【题型】选择题　【知识点】平面几何　【难度】easy
图中圆的面积和长方形的面积相等，如果圆的半径是 5 厘米，那么长方形的长是（ \quad ）厘米。

% --- 选项部分 ---
\noindent A. 15.7 \quad\quad\quad B. 20.7 \quad\quad\quad C. 41.4 \quad\quad\quad D. 78.5
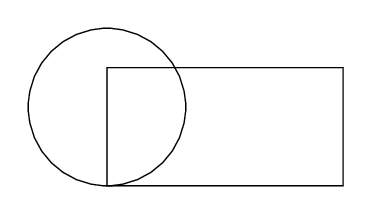
【解答】
\noindent \textbf{【答案】} A

\noindent \textbf{【分析】} 利用圆的面积公式$S_{\text{圆}}=\pi r^2$，把数代入求出圆的面积，利用$S_{\text{圆}}=S_{\text{长方形}}$，$S_{\text{长方形}}=$长$\times$宽$=ab$，由于长方形的宽和圆的半径相等，把数代入公式即可求解．

\noindent \textbf{【解答】} 解：由条件可知$\pi r^2 = ab$，
$\because r=5$，长方形的宽$b=r=5$，
$\therefore \pi\cdot 5^2 = a\cdot 5$（$\pi$保留两位小数），则：
$a = 5\pi = 5\times 3.14 = 15.7cm$．
故选：A．

\noindent \textbf{【点评】} 本题主要考查圆的面积和长方形面积的公式，解题的关键是熟练掌握图形的面积公式并灵活应用．